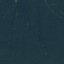
Land use / land cover class: Forest